Question: I have little problem.
I created a bar chart , you can see it on this link:
<URL>
The problem is that if you refresh 2-3 times this page , it will reverse the bar charts like that:

why it's happen?
and how can I solve it?
Thanks!!
and the CSV file in this link:
<URL>
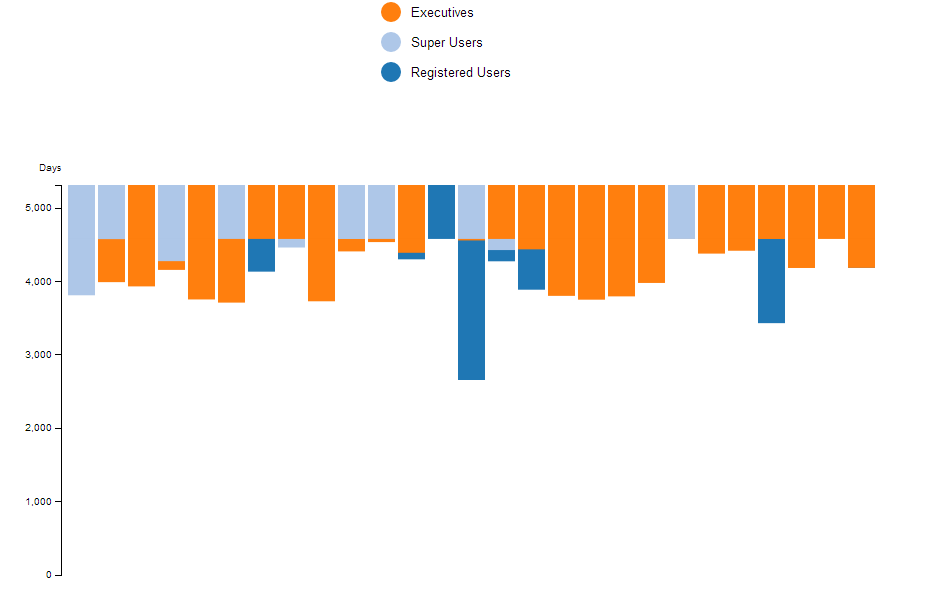
Answer: You need to put all your processing inside the asynchronous d3.csv() call.
See this <URL>.
'''
d3.csv("fullpath.csv", function(error, data) {
data.forEach(function(d) {
arr[d.User_ID] = 0;
});
var margin = {
//...rest of code...
'''